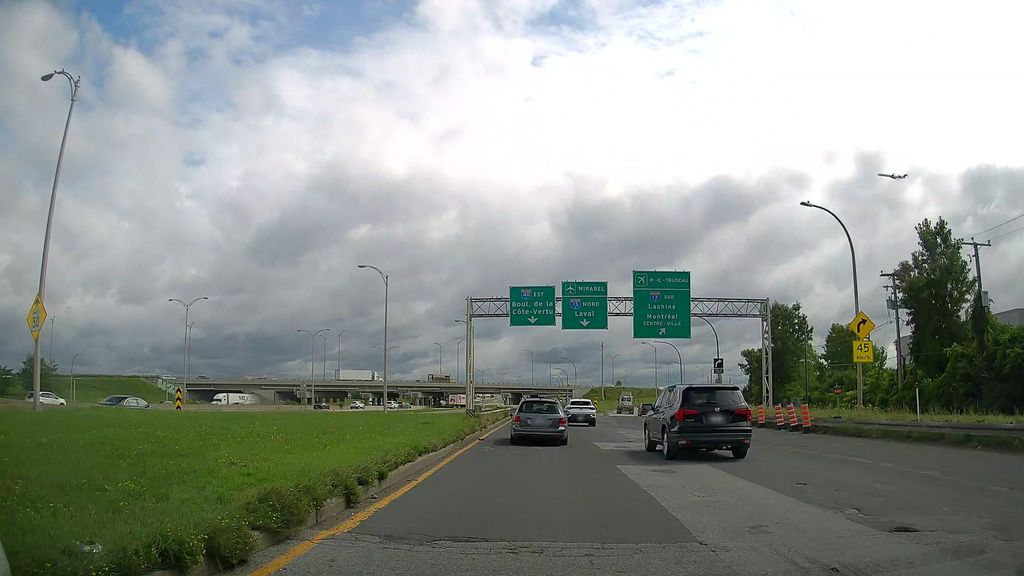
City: montreal